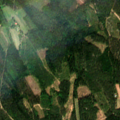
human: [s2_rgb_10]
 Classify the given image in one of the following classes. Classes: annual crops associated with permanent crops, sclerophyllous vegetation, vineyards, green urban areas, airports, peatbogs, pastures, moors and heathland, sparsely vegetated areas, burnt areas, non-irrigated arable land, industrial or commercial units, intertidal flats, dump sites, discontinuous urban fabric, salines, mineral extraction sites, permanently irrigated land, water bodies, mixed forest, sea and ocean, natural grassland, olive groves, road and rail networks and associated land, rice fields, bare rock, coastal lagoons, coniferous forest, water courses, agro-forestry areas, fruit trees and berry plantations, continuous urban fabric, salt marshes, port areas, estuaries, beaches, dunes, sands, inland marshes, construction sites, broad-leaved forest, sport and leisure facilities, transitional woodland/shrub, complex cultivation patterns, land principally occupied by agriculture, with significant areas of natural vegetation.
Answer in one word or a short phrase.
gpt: coniferous forest